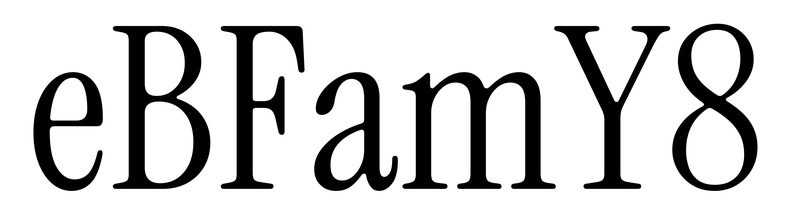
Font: InstrumentSerif-Regular